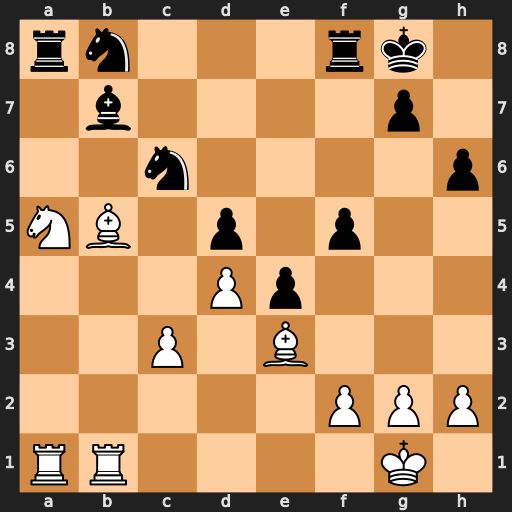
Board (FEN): rn3rk1/1b4p1/2n4p/NB1p1p2/3Pp3/2P1B3/5PPP/RR4K1
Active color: w
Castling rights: -
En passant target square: -
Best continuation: Nxb7 Rxa1 Rxa1